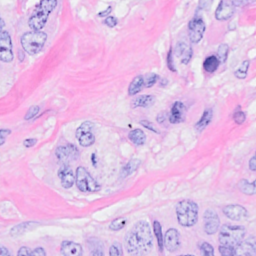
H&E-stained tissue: Breast